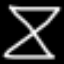
Label: hourglass